Question: I have two arrays to compare. Label True/False from a comparing b :
'''
a=c(2.9,3.7,3.8, 2.7,3.3, 3.9) and b=c(18,21, 30 ,21, 17, 27)
'''
And I use
'''
compare=outer(a,a,'>=') & outer(b,b,'>=') # Return True if a[1]>=a[2] and b[1]>=b[2], etc
'''
to get a boolean matrix:
'''
[,1] [,2] [,3] [,4] [,5] [,6]
[1,] TRUE FALSE FALSE FALSE FALSE FALSE
[2,] TRUE TRUE FALSE TRUE TRUE FALSE
[3,] TRUE TRUE TRUE TRUE TRUE FALSE
[4,] FALSE FALSE FALSE TRUE FALSE FALSE
[5,] FALSE FALSE FALSE FALSE TRUE FALSE
[6,] TRUE TRUE FALSE TRUE TRUE TRUE
'''
How can I write this compare procedure into math way. It is a out product Is it like ab ?
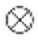
Answer: Since I assume that the OP wants to know the proper mathematical expression for his R code, I think this is not really an R question.
I am giving you some Latex code. Let's say 'c_{ij}' denotes the elements of your 'compare' matrix. Then you could use the indicator function
<URL>
to translate your code into a math expression
'''
c_{ij}= extbf{1}_{\left[0,\infty
ight)}(a_i-a_j) \cdot extbf{1}_{\left[0,\infty
ight)}(b_i-b_j)
'''
In that case, 'c_{ij}' would hold '0's and '1's instead of 'FALSE' and 'TRUE'.